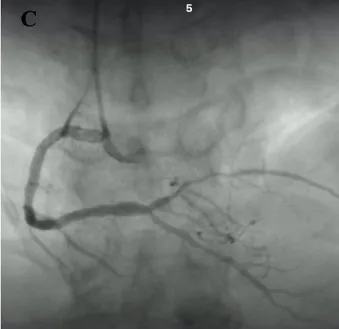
Right coronary artery.
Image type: radiology (x_ray)